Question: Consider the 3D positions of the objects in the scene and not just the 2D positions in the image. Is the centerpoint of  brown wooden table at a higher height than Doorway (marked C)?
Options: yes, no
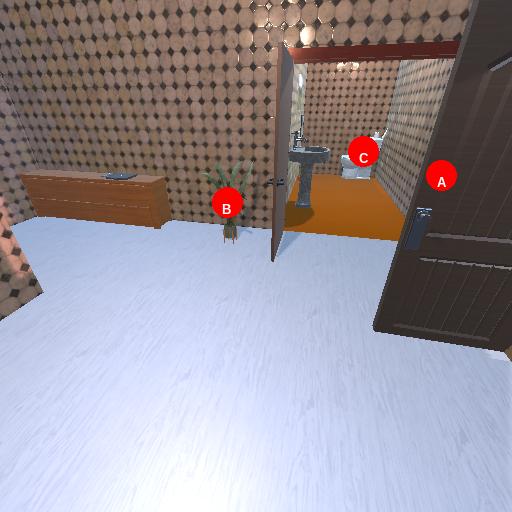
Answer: yes